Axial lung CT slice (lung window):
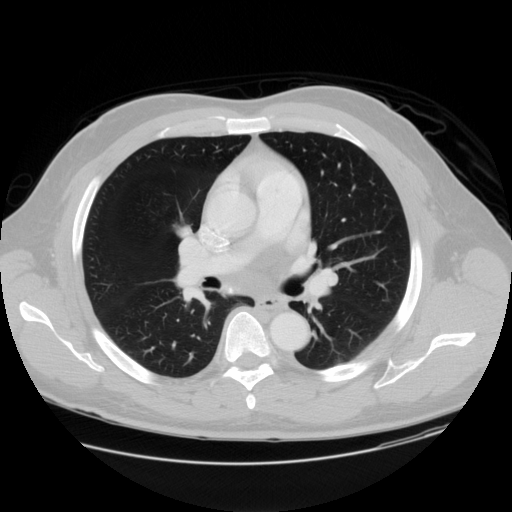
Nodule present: yes
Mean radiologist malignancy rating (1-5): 3.667